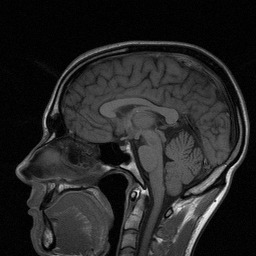
Label: notumor